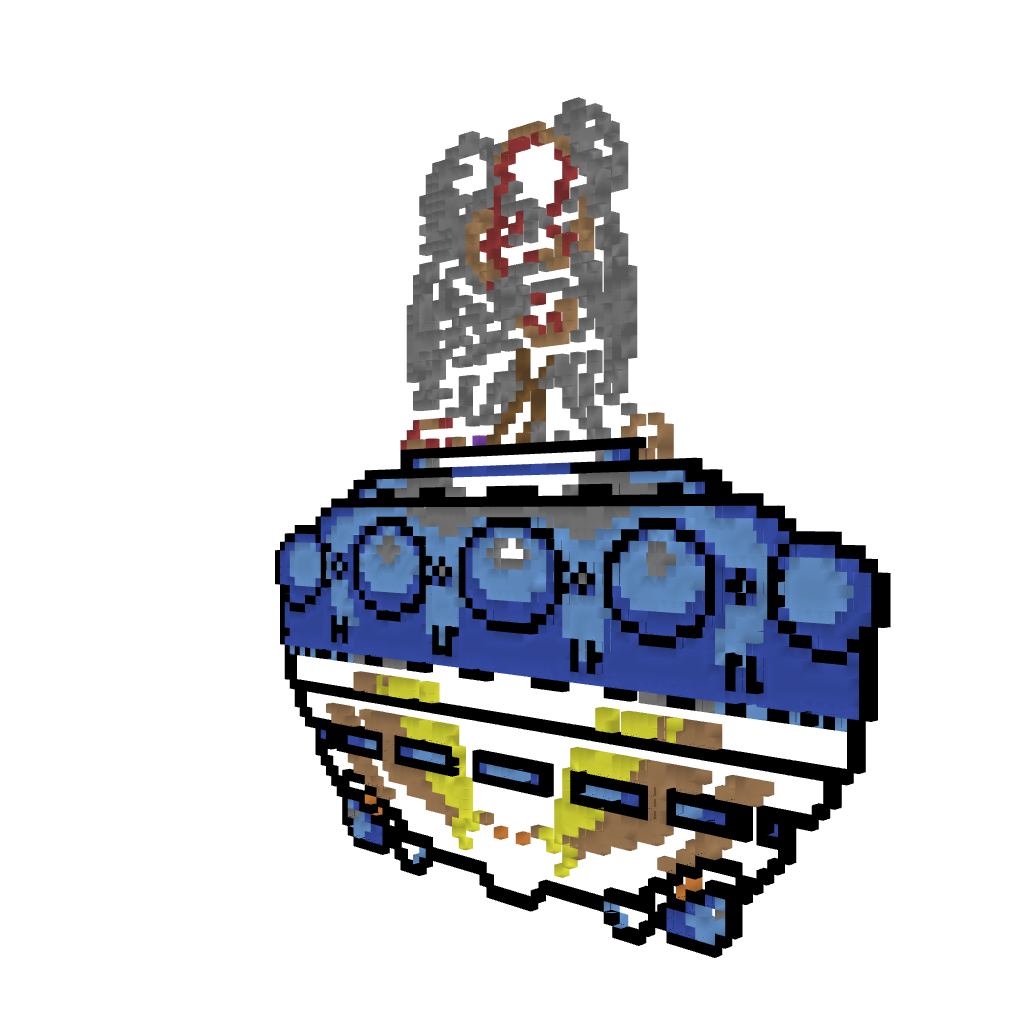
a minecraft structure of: Wily UFO (ErnieCIII) bad low quality